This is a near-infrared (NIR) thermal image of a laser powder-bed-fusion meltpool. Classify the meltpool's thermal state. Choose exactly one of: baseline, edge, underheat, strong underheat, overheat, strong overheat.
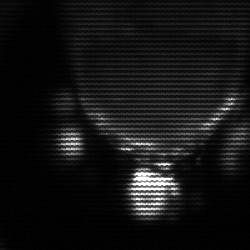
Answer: baseline